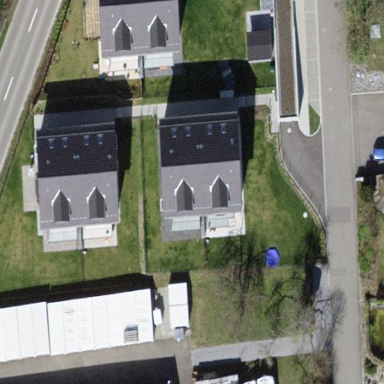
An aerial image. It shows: Semidetached house with gabled roof.